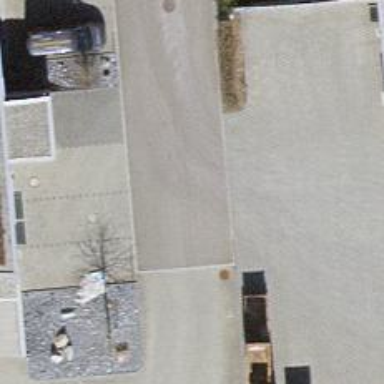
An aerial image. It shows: Alleyway designated as service road.